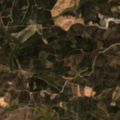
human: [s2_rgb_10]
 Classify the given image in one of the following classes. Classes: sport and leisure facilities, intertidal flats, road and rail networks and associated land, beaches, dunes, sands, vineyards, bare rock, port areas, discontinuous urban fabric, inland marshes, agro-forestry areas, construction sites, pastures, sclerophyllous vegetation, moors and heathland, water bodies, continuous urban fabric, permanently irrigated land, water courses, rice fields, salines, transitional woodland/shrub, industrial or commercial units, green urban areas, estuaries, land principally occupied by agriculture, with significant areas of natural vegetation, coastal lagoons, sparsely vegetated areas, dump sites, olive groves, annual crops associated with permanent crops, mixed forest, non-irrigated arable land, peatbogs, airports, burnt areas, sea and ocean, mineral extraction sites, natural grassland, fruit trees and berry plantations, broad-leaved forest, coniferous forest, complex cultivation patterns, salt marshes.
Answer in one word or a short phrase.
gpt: olive groves, land principally occupied by agriculture, with significant areas of natural vegetation, transitional woodland/shrub